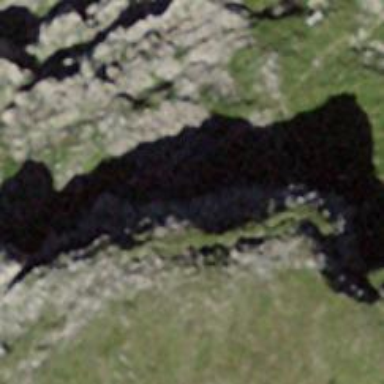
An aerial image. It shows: Cliff in nature.